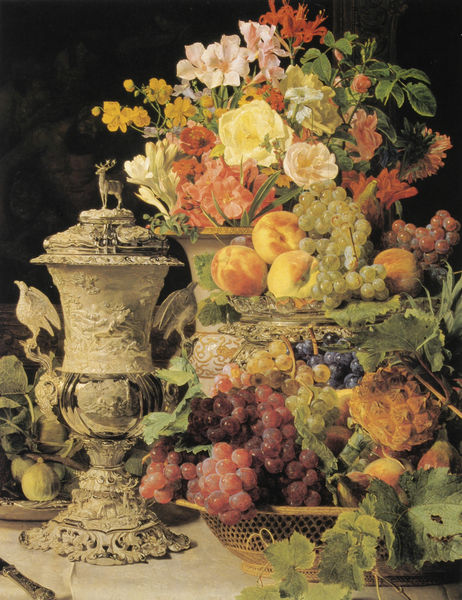
Titel: "Früchte und Blumen"
Künstler: Ferdinand Georg Waldmüller
Standort: Wien
Institution: Österreichische Galerie im Belvedere
Schlagwörter: adler, blau, blätter, dunkel, gemälde, körper, laub, vogel, weiß, gelb, grün, ocker, blume, blumen, bunt, glas, grau, hell, hintergrund, licht, orange, schwarz, tisch, vordergrund, blüte, blüten, obst, rose, rosen, rot, tuch, malerei, muster, architektur, barock, messer, schale, schüssel, silber, sockel, teller, niederlande, tischdecke, vögel, gold, kelch, pflanzen, rosa, feigen, frucht, früchte, krug, schalen, stilleben, stillleben, trauben, vase, topf, sommer, blumenvase, grisaille, figuren, wasse, essen, wein, glanz, floral, verzierung, korb, glänzend, metall, vasen, platte, entblösst, grashalme, blumenstrauss, becher, vanitas, wei, deckel, gefäß, fuss, porzellan, beeren, mohn, pelikan, niederländisch, lilie, tischplatte, verziert, knauf, anrichte, weintrauben, glocke, pfingstrosen, üppig, hirsch, reh, christus, pfirsich, religiös, weinlaub, holländisch, nektarine, pfirsiche, pokal, traube, weinblätter, zitrone, bild im bild, lilien, reben, früchtekorb, obstkorb, tishc, durchbrochen, feige, trinkgefäss, ananas, astern, aufgetürmt, blätt, blätte, deckelpokal, farbenspiel, feigenblätter, feigenlaub, flechtkorb, fresien, fruchtbarkeit, nektarinen, passionsfrucht, pflechtkorb, ren, samten, silberpokal, sujet, taglilien, trinkkrug, ungeziefer, untersatz, pflaumen, niederlanden, pfirsische, vae, tich, blühte, alte meister, bundt, oppulent, ananays, hgang, pirsich, troffäe